Question: I have some pretty simple markup and I want long text to be truncated with "..."
'''
.topRow div {
display: inline-block;
}
#name {
max-width: 70%;
white-space: nowrap;
overflow: hidden;
text-overflow: ellipsis;
}
'''
'''
<div class="topRow">
<div id="edit">
<div id="pre">Before -</div>
<div id="name">Some long text that should get truncated when it passes the max width</div>
<div id="post">- After</div>
</div>
</div>
'''
: <URL>

The problem is that when I add 'overflow: hidden' to the div, it makes the text jump up a few pixels and is out of alignment with the rest of the text around it.
What is causing this vertical movement? Without manually pushing the text back down (with 'position: relative; and top: 5px'), how can I cleanly get the text to be aligned?
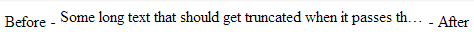
Answer: Try this:
'''
.topRow div {
display: inline-block;
vertical-align:middle;
}
#name {
max-width: 70%;
white-space: nowrap;
overflow: hidden;
text-overflow: ellipsis;
}
'''
'''
<div class="topRow">
<div id="edit">
<div id="pre">Before -</div>
<div id="name">Some long text that should get truncated when it passes the max width</div>
<div id="post">- After</div>
</div>
</div>
'''
<URL>